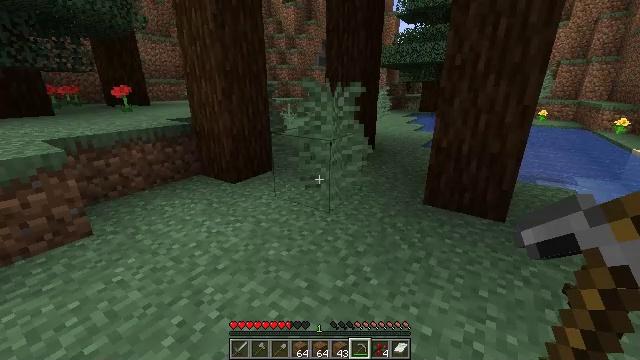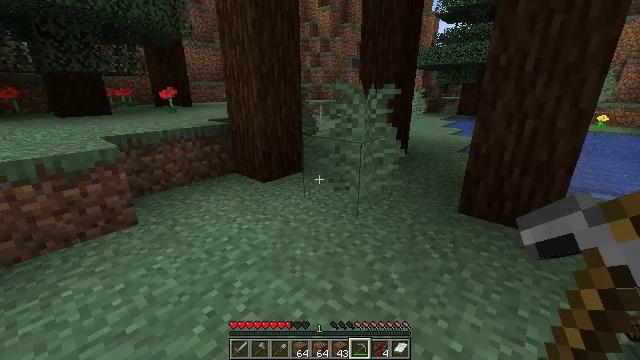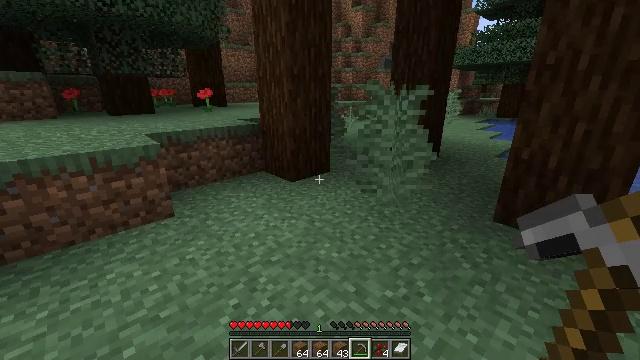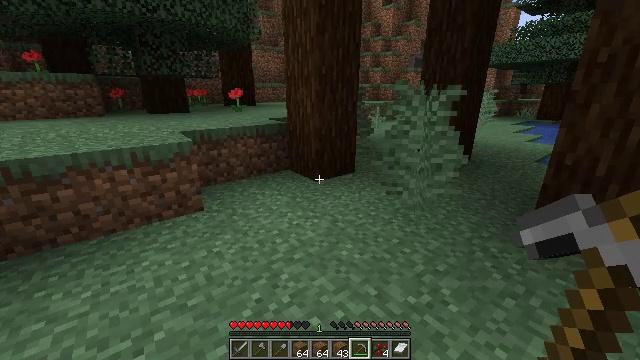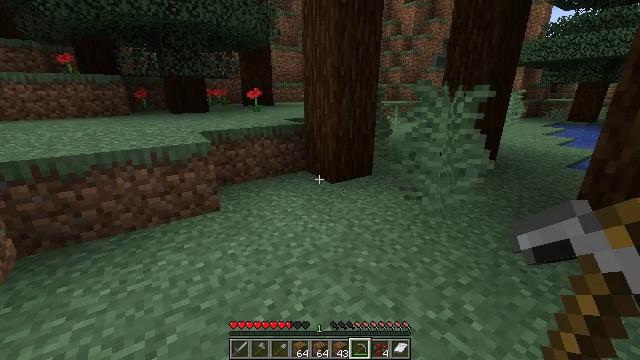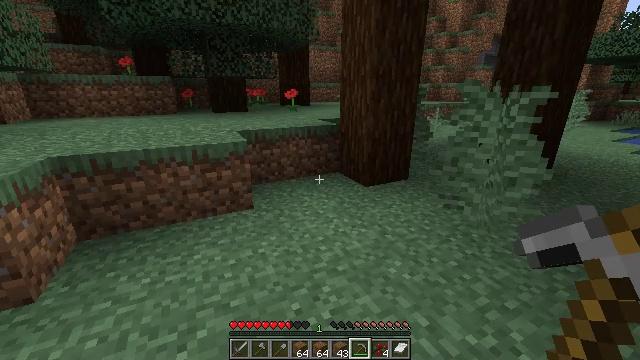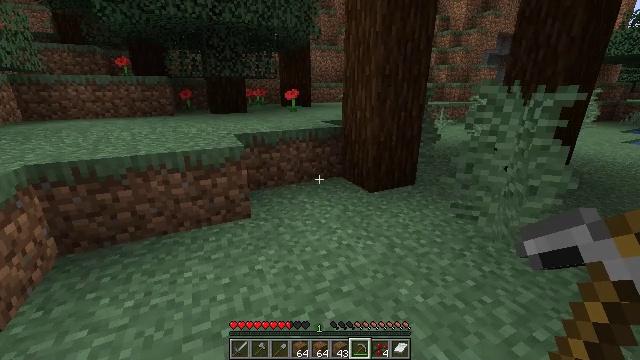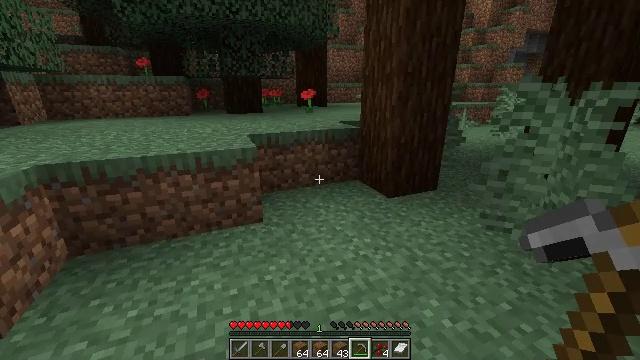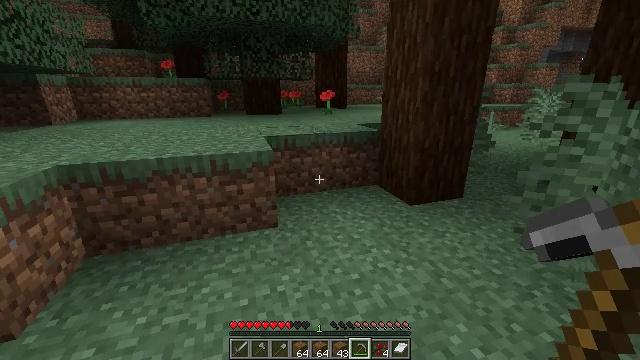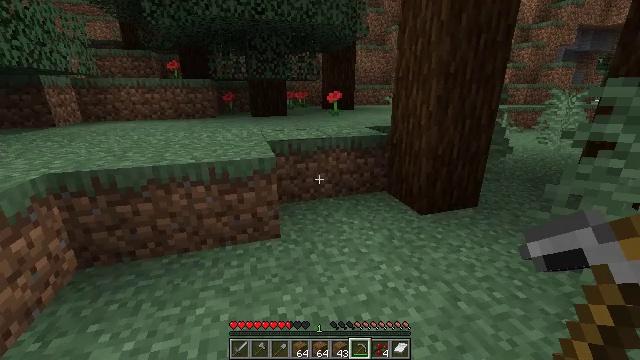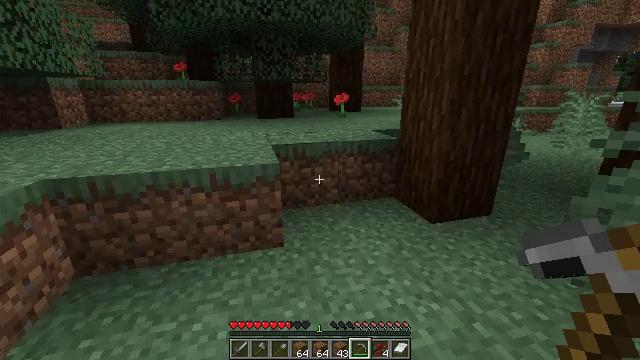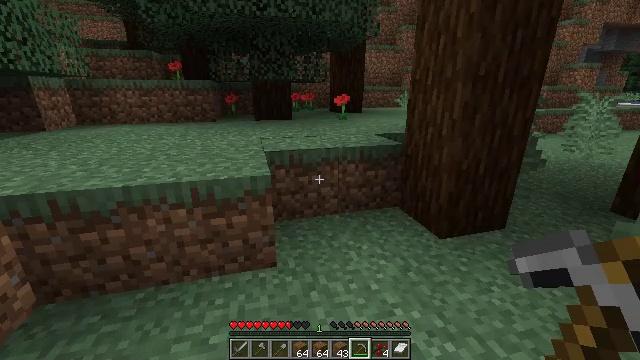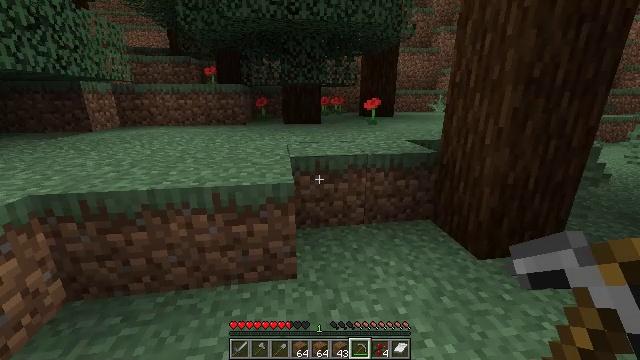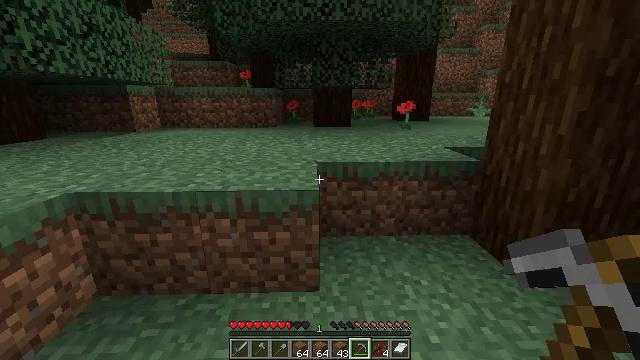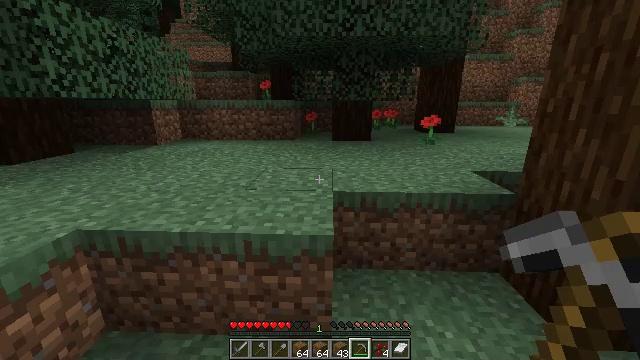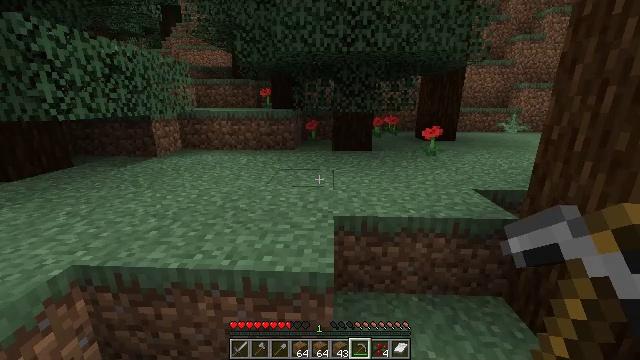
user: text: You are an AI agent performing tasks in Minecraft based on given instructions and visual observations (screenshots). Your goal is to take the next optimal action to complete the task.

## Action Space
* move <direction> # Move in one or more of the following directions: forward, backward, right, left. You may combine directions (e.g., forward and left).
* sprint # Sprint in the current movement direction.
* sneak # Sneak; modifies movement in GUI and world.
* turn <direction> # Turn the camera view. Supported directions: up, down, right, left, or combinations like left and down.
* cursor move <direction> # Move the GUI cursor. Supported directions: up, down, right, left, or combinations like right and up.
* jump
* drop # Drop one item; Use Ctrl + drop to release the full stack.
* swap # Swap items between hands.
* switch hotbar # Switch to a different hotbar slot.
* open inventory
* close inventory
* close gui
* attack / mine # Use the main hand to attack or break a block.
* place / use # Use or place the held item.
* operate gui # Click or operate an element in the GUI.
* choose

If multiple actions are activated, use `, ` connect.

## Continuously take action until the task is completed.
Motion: motion action
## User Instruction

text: Harvest the poppy flower.
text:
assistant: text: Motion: turn left
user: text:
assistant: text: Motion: turn left
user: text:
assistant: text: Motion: turn left
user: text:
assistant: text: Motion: move forward, turn left
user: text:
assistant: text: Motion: move forward, turn left
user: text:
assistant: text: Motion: move forward
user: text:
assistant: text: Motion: move forward, turn left
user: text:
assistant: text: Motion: move forward, turn left
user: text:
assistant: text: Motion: move forward, turn left
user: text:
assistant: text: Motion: move forward, turn left
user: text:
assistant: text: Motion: move forward
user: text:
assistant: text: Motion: move forward, turn left
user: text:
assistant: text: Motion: move forward, turn left
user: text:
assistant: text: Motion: move forward, turn left, jump
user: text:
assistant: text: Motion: move forward, jump
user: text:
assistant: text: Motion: move forward, jump
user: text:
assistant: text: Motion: move forward, jump
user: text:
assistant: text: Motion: move forward, jump
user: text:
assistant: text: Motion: move forward, jump
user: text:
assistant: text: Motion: move forward, jump
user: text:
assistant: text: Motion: move forward, turn left
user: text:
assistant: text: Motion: move forward, turn left
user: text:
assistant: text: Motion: move forward, turn left
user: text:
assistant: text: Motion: move forward, turn left
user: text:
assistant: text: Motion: move forward, turn left
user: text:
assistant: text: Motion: move forward, turn left
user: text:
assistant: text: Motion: move forward, turn left
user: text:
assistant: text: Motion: move forward, turn left
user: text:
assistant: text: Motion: move forward
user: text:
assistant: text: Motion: move forward